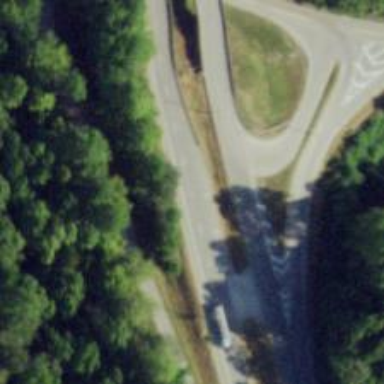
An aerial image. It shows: Primary highway with asphalt surface that includes dual carriageway.